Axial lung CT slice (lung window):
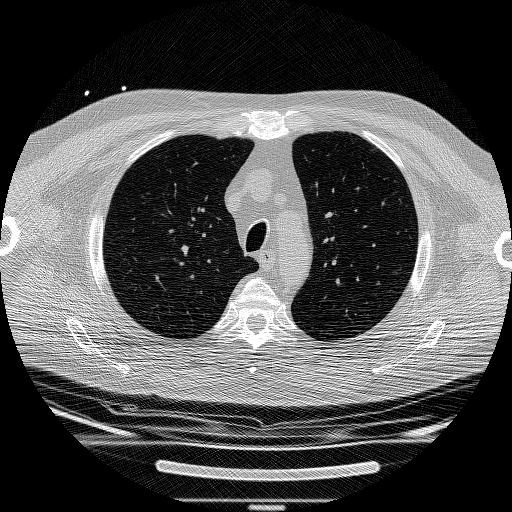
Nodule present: no